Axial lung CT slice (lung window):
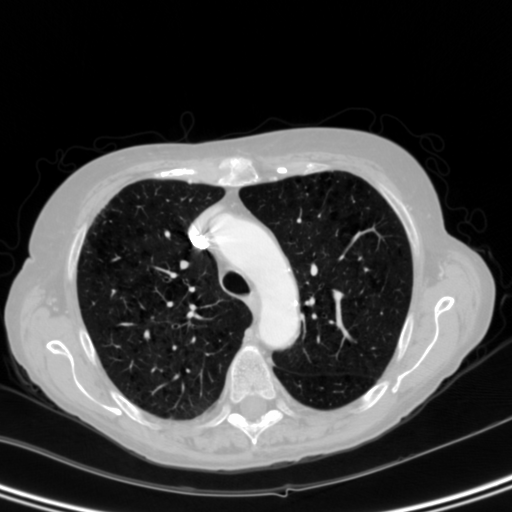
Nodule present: yes
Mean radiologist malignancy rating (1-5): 3